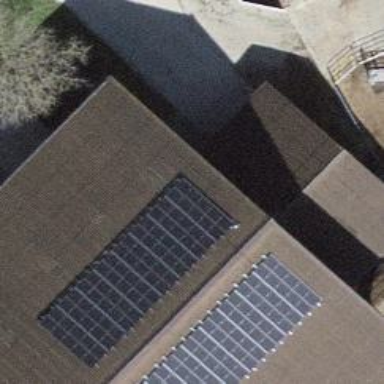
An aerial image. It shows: Solar power generator with photovoltaic panels.